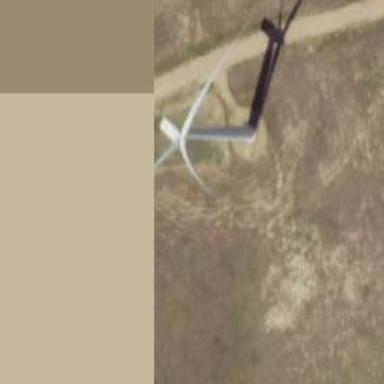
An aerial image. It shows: Wind generator using horizontal axis wind turbines.